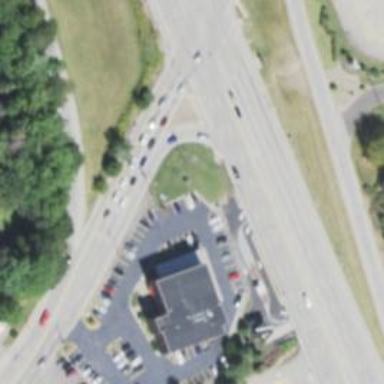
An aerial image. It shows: Primary highway with asphalt surface. There is sidewalk on the left side.